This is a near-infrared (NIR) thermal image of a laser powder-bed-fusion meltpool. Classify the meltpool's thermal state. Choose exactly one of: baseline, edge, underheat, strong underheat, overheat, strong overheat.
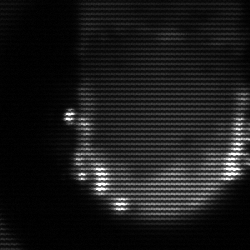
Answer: baseline